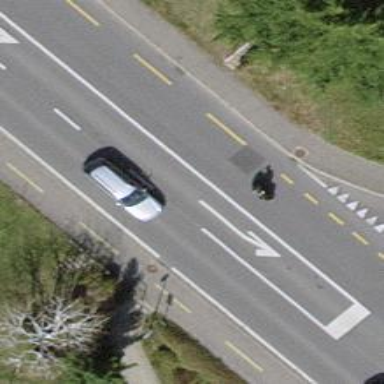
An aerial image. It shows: Asphalt road with primary highway designation. There is cycle lane on the left and cycle track on the right.